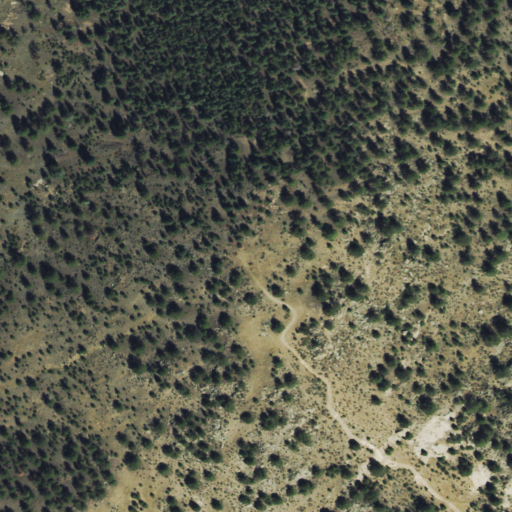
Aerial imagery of mountain in Colorado named Round Mountain containing evergreen forest and shrub